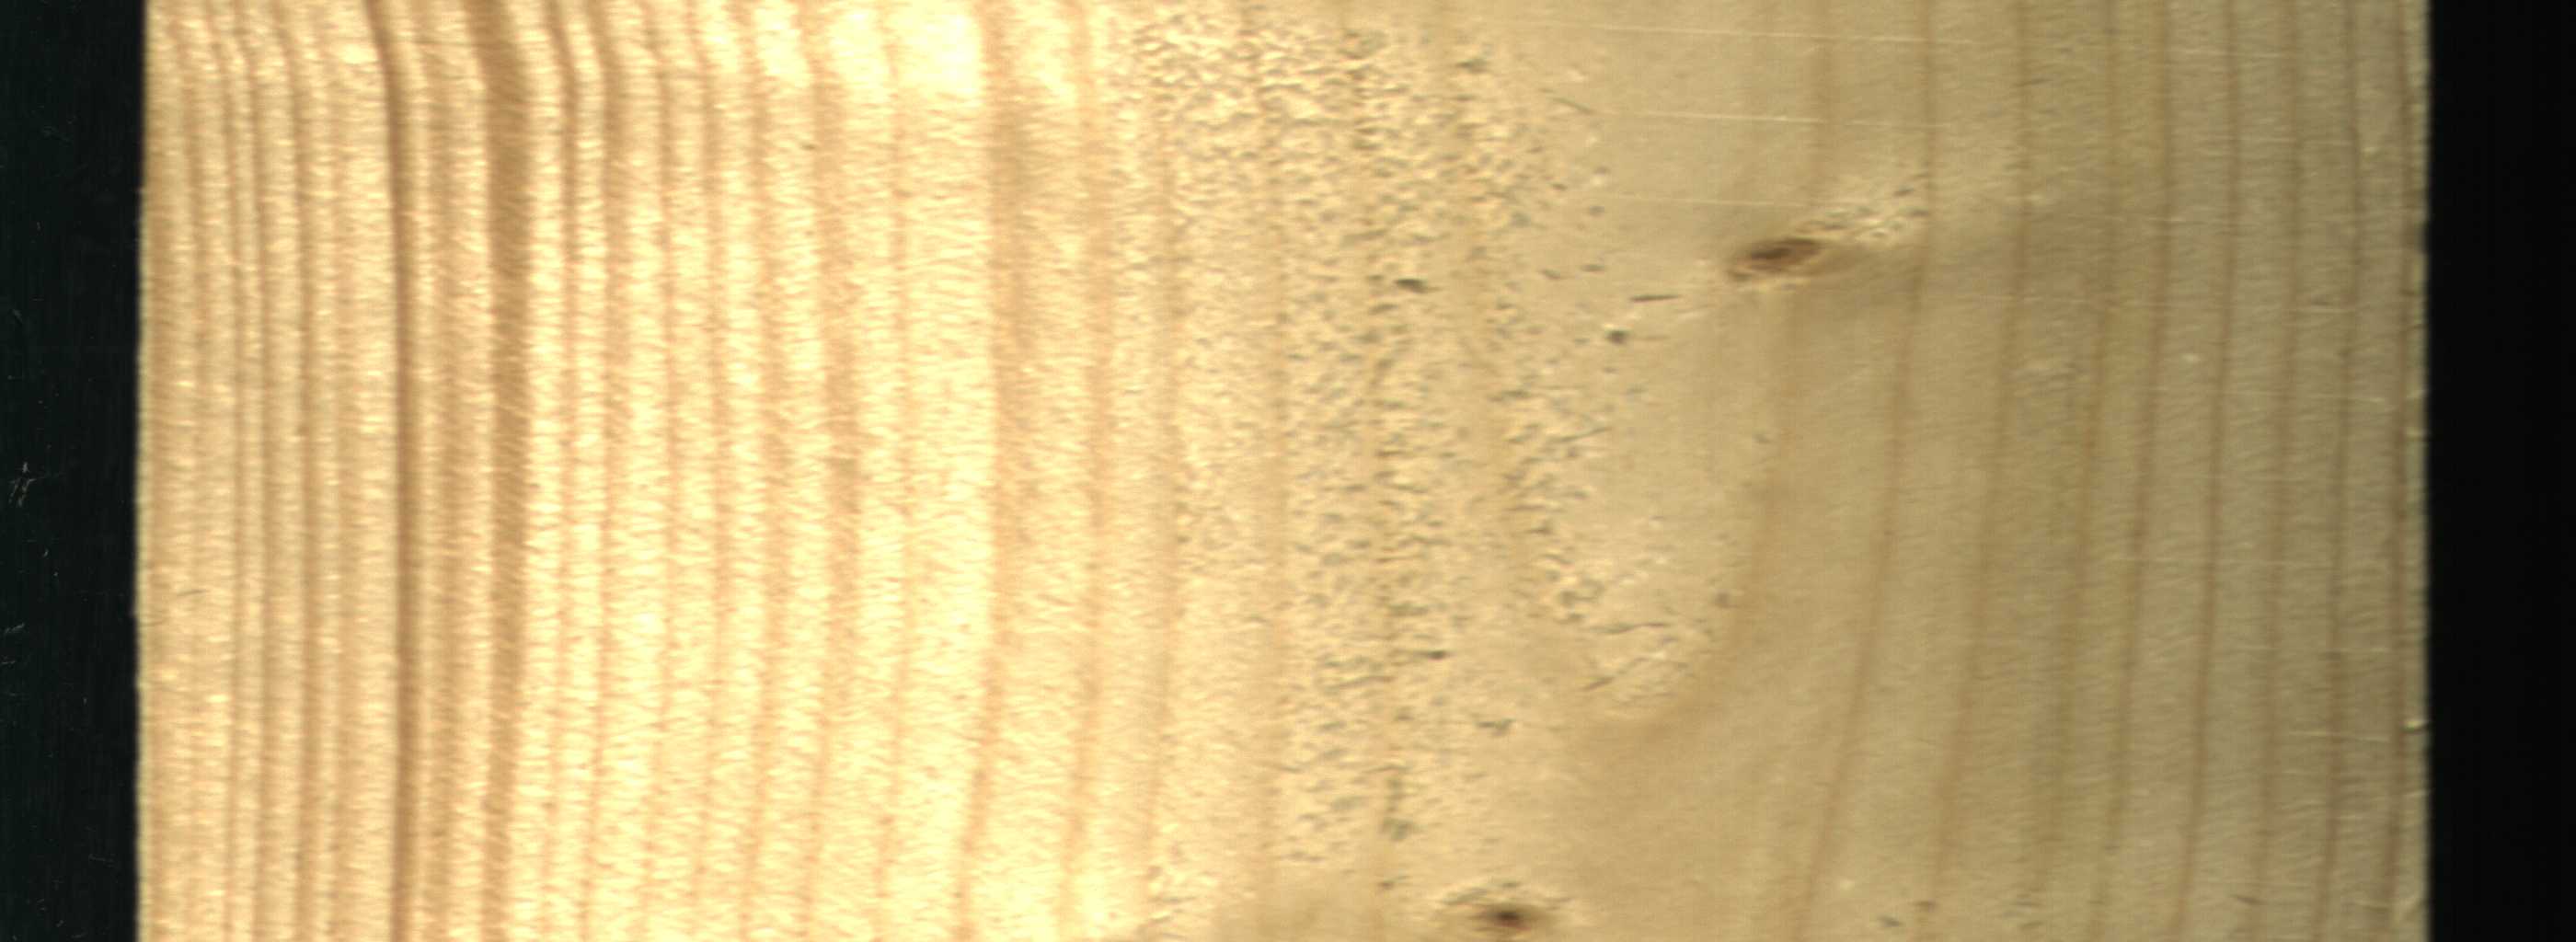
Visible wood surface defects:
Live_Knot
Live_Knot